Question: So, now I have managed to compile the hello program of on (VirtualBox). But, when I click on its executable, I get a dialogbox showing the above error.
Searching Google led me to <URL> where they were talking about the following settings.
'''
> Sys.getenv("R_LIBS")
[1] ""
> Sys.getenv("R_LIBS_USER")
[1] "C:\Documents and Settings\admin\My Documents/R/win-library/2.15"
> Sys.getenv("R_HOME")
[1] "C:/R-2.15.1"
> sessionInfo ()
R version 2.15.1 (2012-06-22)
Platform: i386-pc-mingw32/i386 (32-bit)
locale:
[1] LC_COLLATE=English_United States.1252
[2] LC_CTYPE=English_United States.1252
[3] LC_MONETARY=English_United States.1252
[4] LC_NUMERIC=C
[5] LC_TIME=English_United States.1252
attached base packages:
[1] stats graphics grDevices utils datasets methods base
>
'''
From here: <URL>
> The order of precedence for environmental variables is the order in which these options are listed, that is the command line then .Renviron then the inherited environment.

'''
## from R.sh
R_SHARE_DIR=${R_HOME}/share
R_INCLUDE_DIR=${R_HOME}/include
R_DOC_DIR=${R_HOME}/doc
R_ARCH=
## from Rcmd
R_OSTYPE=windows
TEXINPUTS=.;${TEXINPUTS};${R_SHARE_DIR}/texmf/tex/latex;
BIBINPUTS=.;${BIBINPUTS};${R_SHARE_DIR}/texmf/bibtex/bib;
BSTINPUTS=.;${BSTINPUTS};${R_SHARE_DIR}/texmf/bibtex/bst;
## from etc/Renviron
# R_PLATFORM='i386-pc-mingw32'
R_PAPERSIZE_USER=${R_PAPERSIZE}
R_PAPERSIZE=${R_PAPERSIZE-'a4'}
# for Rd2dpf, reference manual
R_RD4PDF=${R_RD4PDF-'times,inconsolata,hyper'}
## used for options("texi2dvi")
# R_TEXI2DVICMD=${R_TEXI2DVICMD-${TEXI2DVI-'texi2dvi'}}
## used by INSTALL, check, build
R_GZIPCMD=${R_GZIPCMD-'gzip'}
## Default zip/unzip commands
R_UNZIPCMD=${R_UNZIPCMD-'unzip'}
R_ZIPCMD=${R_ZIPCMD-'zip'}
R_BZIPCMD=${R_BZIPCMD-'bzip2'}
## Default browser
# R_BROWSER=${R_BROWSER-'open'}
## Default editor
# EDITOR=${EDITOR-${VISUAL-vi}}
## Default pager
# PAGER=${PAGER-''}
## Default PDF viewer
# R_PDFVIEWER=${R_PDFVIEWER-'open'}
# MAKE=${MAKE-make}
SED=${SED-sed}
R_LIBS=c:/DOCUME~1/admin/MYDOCU~1/R/win-library/2.15;
'''
'''
# Things you might want to change
# options(papersize="a4")
# options(editor="notepad")
# options(pager="internal")
# set the default help type
# options(help_type="text")
options(help_type="html")
# set a site library
.Library.site <- file.path(chartr("\", "/", R.home()), "site-library")
# set a CRAN mirror
# local({r <- getOption("repos")
# r["CRAN"] <- "http://my.local.cran"
# options(repos=r)})
# Give a fortune cookie, but only to interactive sessions
# (This would need the fortunes package to be installed.)
# if (interactive())
# fortunes::fortune()
'''
Please point out the point that I am missing.
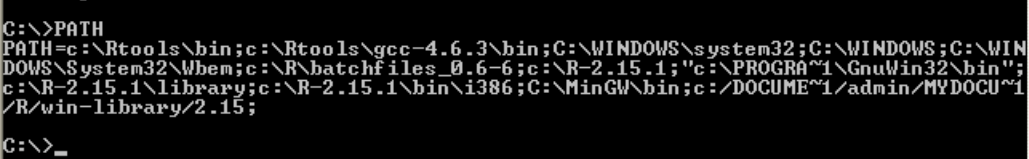
Answer: This error will get a little help in the next release. What happens is that when the gets built, 'R_HOME' is detected and compiled in. With the value of the build machine. Ie not yours.
The answer is to a) build RInside locally so that it stores your 'R_HOME' value or b) to set an enviroment variable 'R_HOME' [ and needed only on Windows as only Windows can give you prebuilt versions ]. In the next version we'll also use some code from R to look in the registry for you; see the SVN repo.
This question has however been asked and addressed numerous times before.